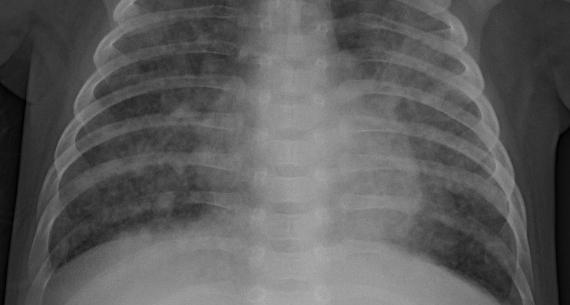
Diagnosis: PNEUMONIA